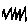
Label: zigzag